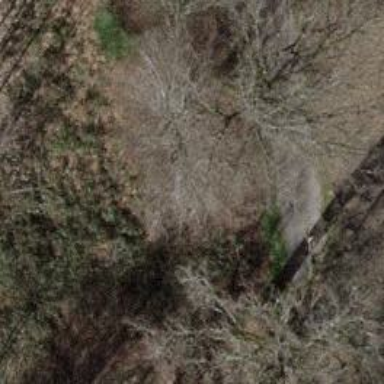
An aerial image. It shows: Brown bench.